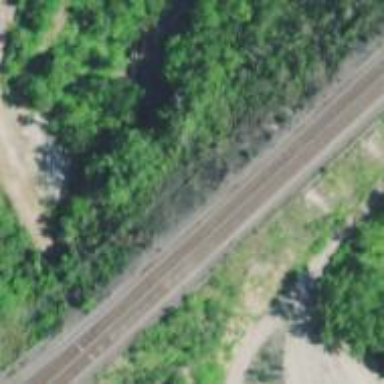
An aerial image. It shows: Railway track.